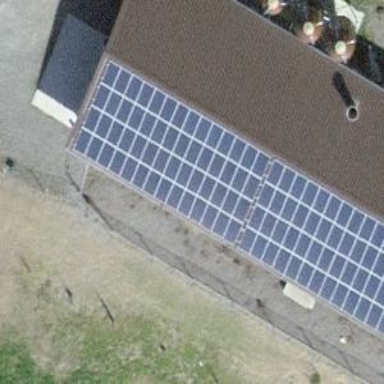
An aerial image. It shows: Solar power generator.